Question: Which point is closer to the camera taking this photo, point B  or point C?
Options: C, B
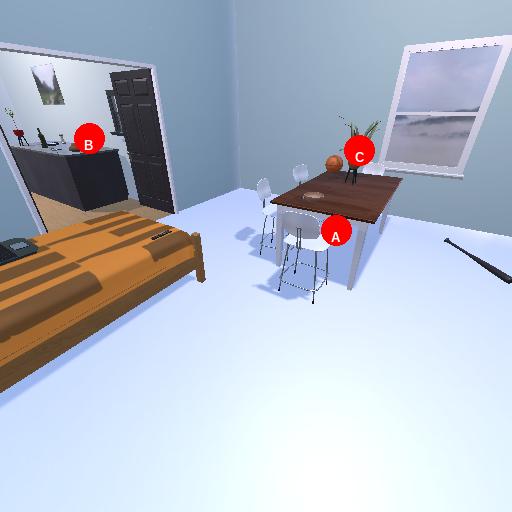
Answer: C